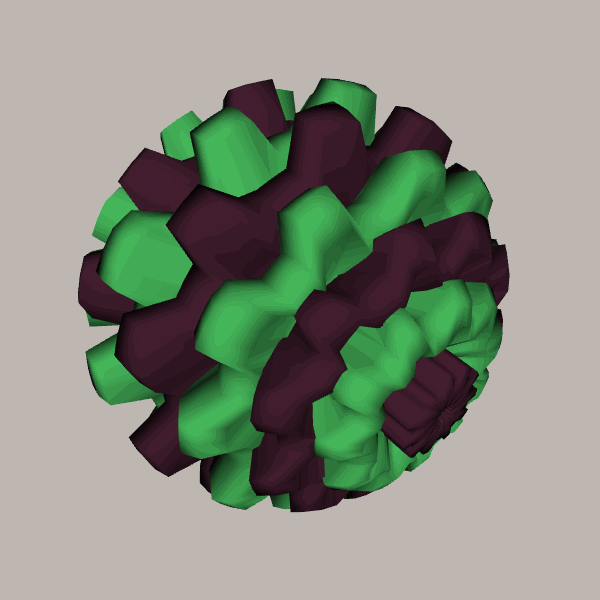
Background: light